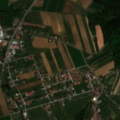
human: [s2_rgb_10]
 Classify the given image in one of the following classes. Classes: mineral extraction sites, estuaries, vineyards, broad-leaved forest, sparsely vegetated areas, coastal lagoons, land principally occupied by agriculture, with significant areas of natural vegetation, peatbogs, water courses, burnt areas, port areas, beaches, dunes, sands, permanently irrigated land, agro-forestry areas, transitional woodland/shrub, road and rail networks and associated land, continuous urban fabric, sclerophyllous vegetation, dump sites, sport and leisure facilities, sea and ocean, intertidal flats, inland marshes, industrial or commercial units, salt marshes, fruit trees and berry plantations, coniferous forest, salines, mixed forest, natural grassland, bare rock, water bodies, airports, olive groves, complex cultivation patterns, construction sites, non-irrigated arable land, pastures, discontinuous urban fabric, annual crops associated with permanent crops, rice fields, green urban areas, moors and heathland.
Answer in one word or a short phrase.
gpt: discontinuous urban fabric, non-irrigated arable land, complex cultivation patterns, mixed forest